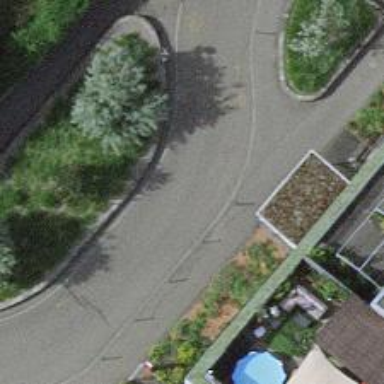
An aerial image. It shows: Residential road with asphalt surface and separate sidewalk.